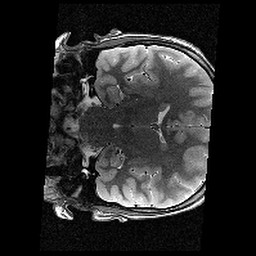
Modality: T2w
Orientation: coronal
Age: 12
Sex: male
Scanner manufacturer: siemens
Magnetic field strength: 3 T
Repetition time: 9.23 s
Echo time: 0.067 s